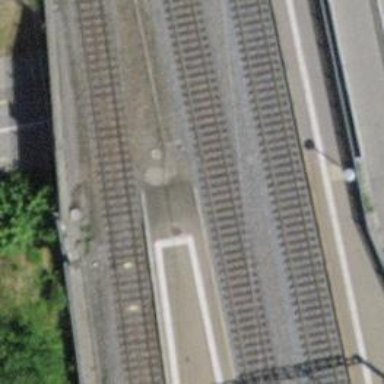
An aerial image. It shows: Single railway track with electrification through contact line.